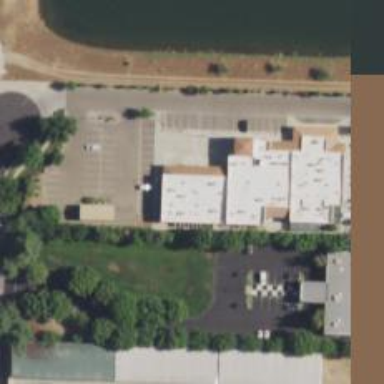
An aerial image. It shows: Animal shelter.